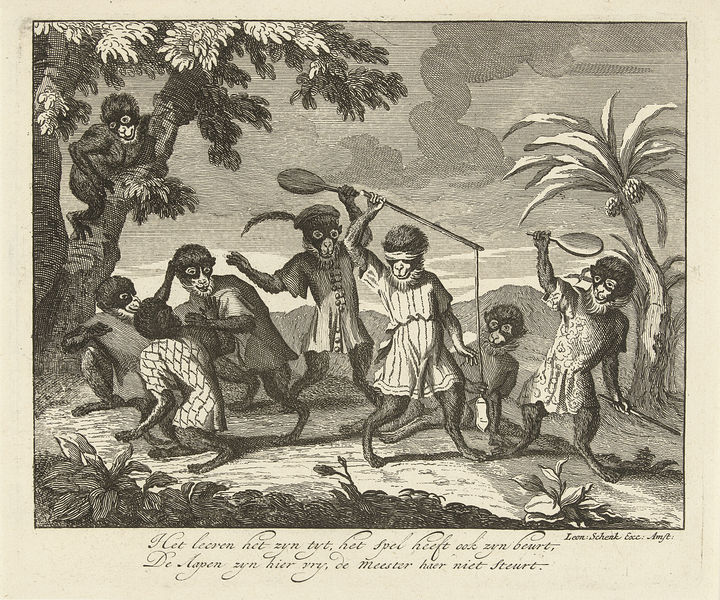
Titel: Spelende apen
Künstler: Leonard Schenk
Standort: Amsterdam
Institution: Rijksmuseum
Schlagwörter: baum, weiß, schwarz, skizze, zeichnung, mensch, rahmen, natur, afrika, löffel, palme, tusche, schwarzweiß, text, entwurf, palmen, affen, analogie